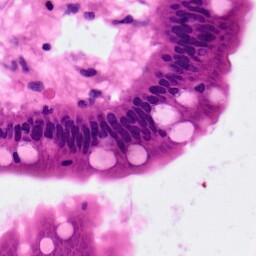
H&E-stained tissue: Pancreatic